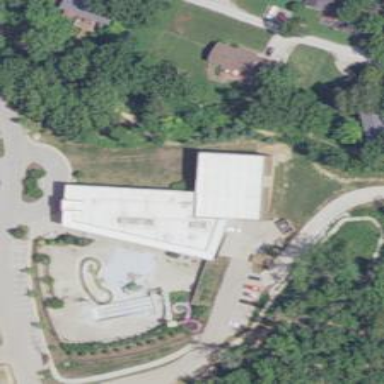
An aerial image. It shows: Building that is part of sports center dedicated to swimming activities.